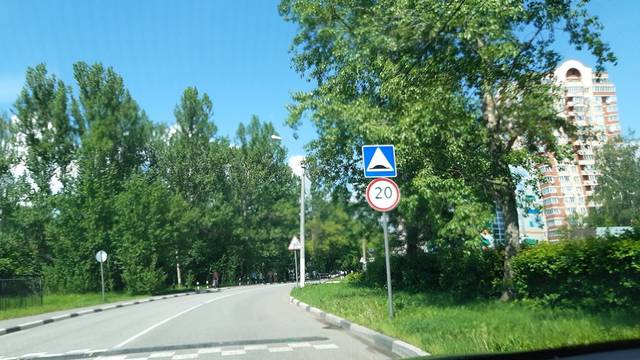
Region: Russia
Coordinates: 55.945, 37.498